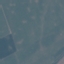
Land use / land cover class: AnnualCrop